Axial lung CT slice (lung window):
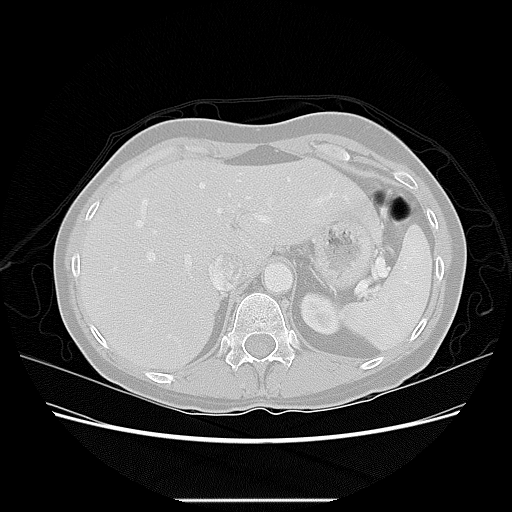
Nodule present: no